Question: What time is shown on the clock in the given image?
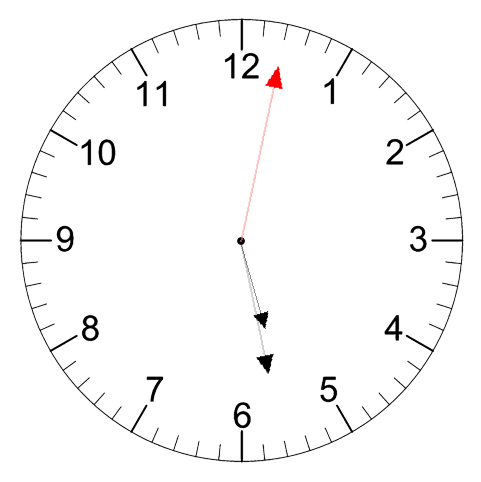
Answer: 05:28:02